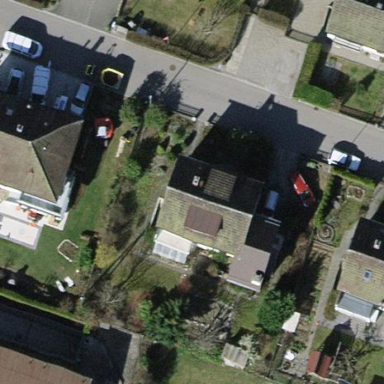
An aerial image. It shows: Detached building.